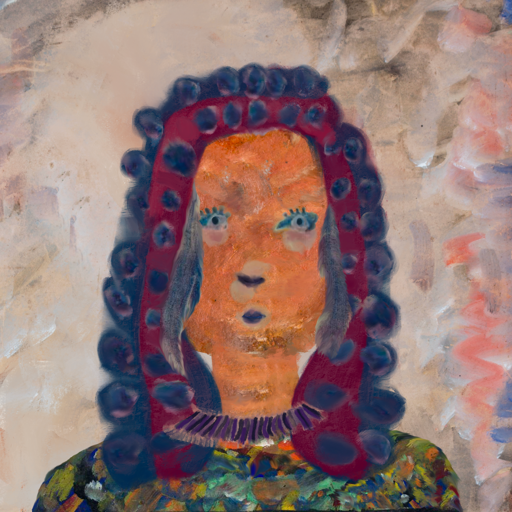
Background: Roy_Bahadur, Head And Neck Front: Boggyland, Face Front: Hill_Girl, Bust: An_Impression, Hair Front: Hill_Girl, Head Accessory: Blank, Second Necklace: Blank, Necklace: HillGirl, Baby: Blank